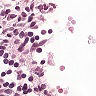
Metastatic tissue present: no